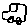
Label: car